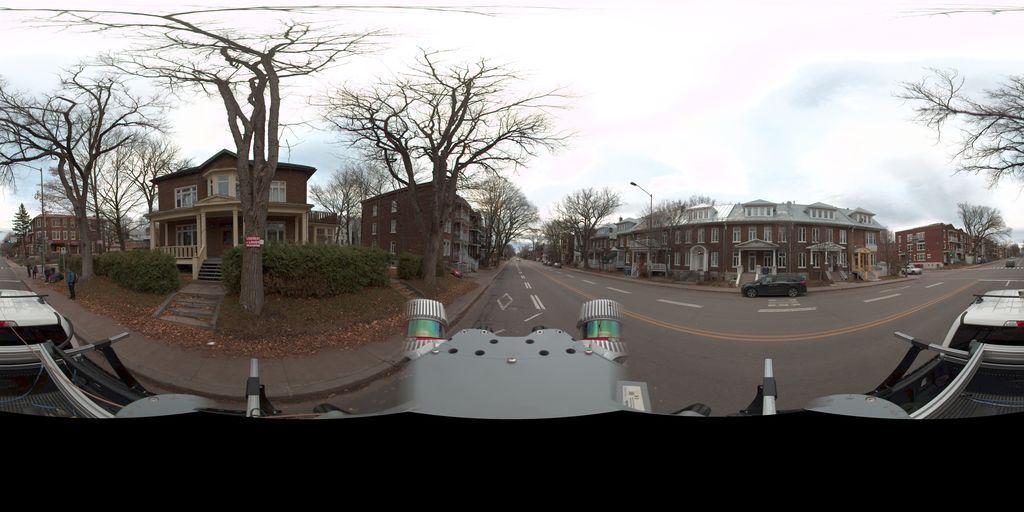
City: quebec_city